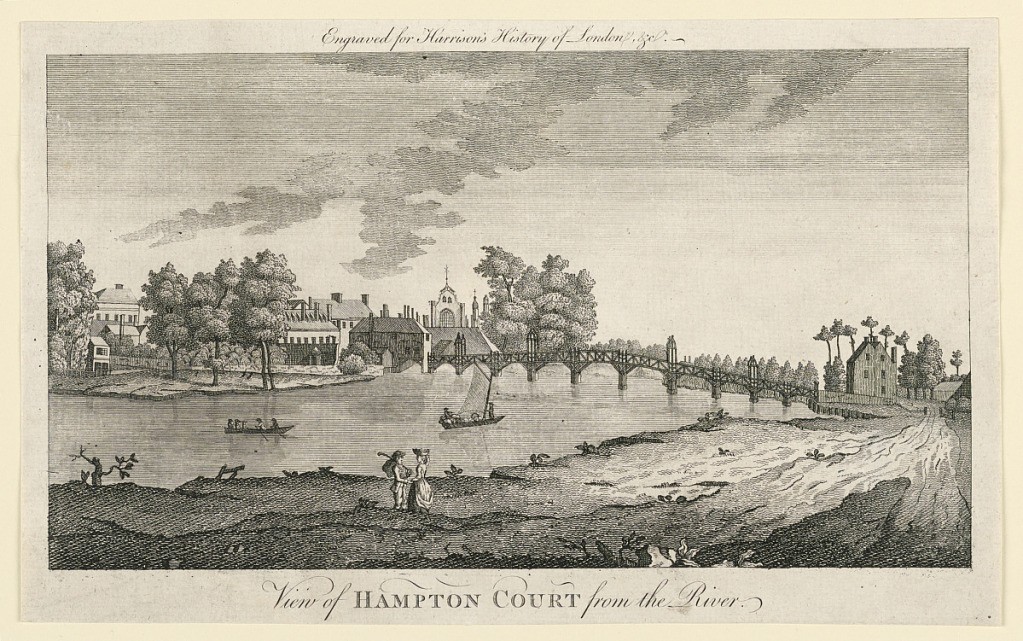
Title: View of Hampton Court from the Thames River, from Walter Harrison's History of London
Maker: John Cooke, English, acitve 18th c.
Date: ca. 1750
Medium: Engraving on paper
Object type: Print
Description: The view is taken looking down the Thames River, which is spanned in the middle distance by a wooden bridge. In the left distance appear the buildings of Hampton Court Palace. Inscribed below: "View of HAMPTON COURT from the River", and at top: "engraved for Harrison's History of London, etc."